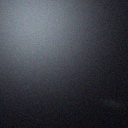
Screen state: off